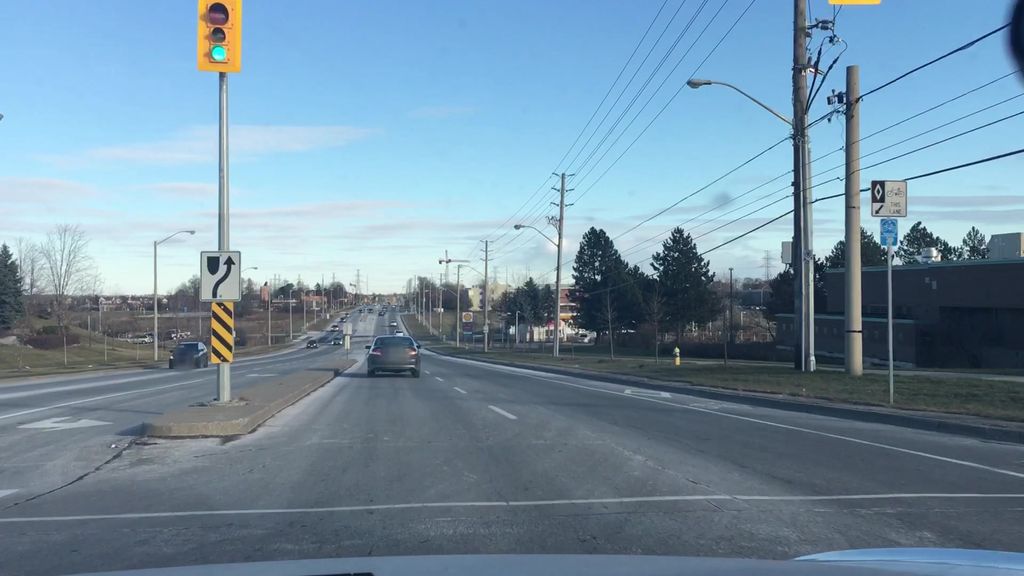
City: toronto